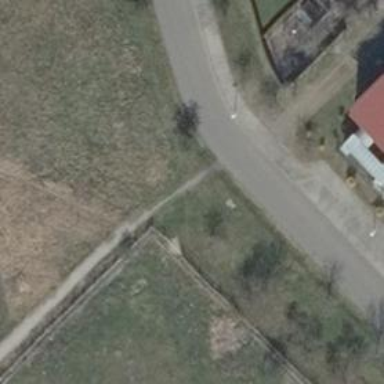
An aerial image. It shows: Footway.